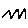
Label: zigzag